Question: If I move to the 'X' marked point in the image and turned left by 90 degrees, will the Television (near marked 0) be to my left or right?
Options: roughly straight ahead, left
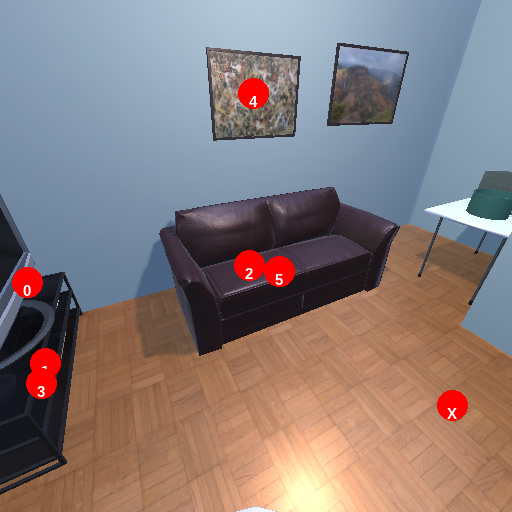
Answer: roughly straight ahead